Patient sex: M
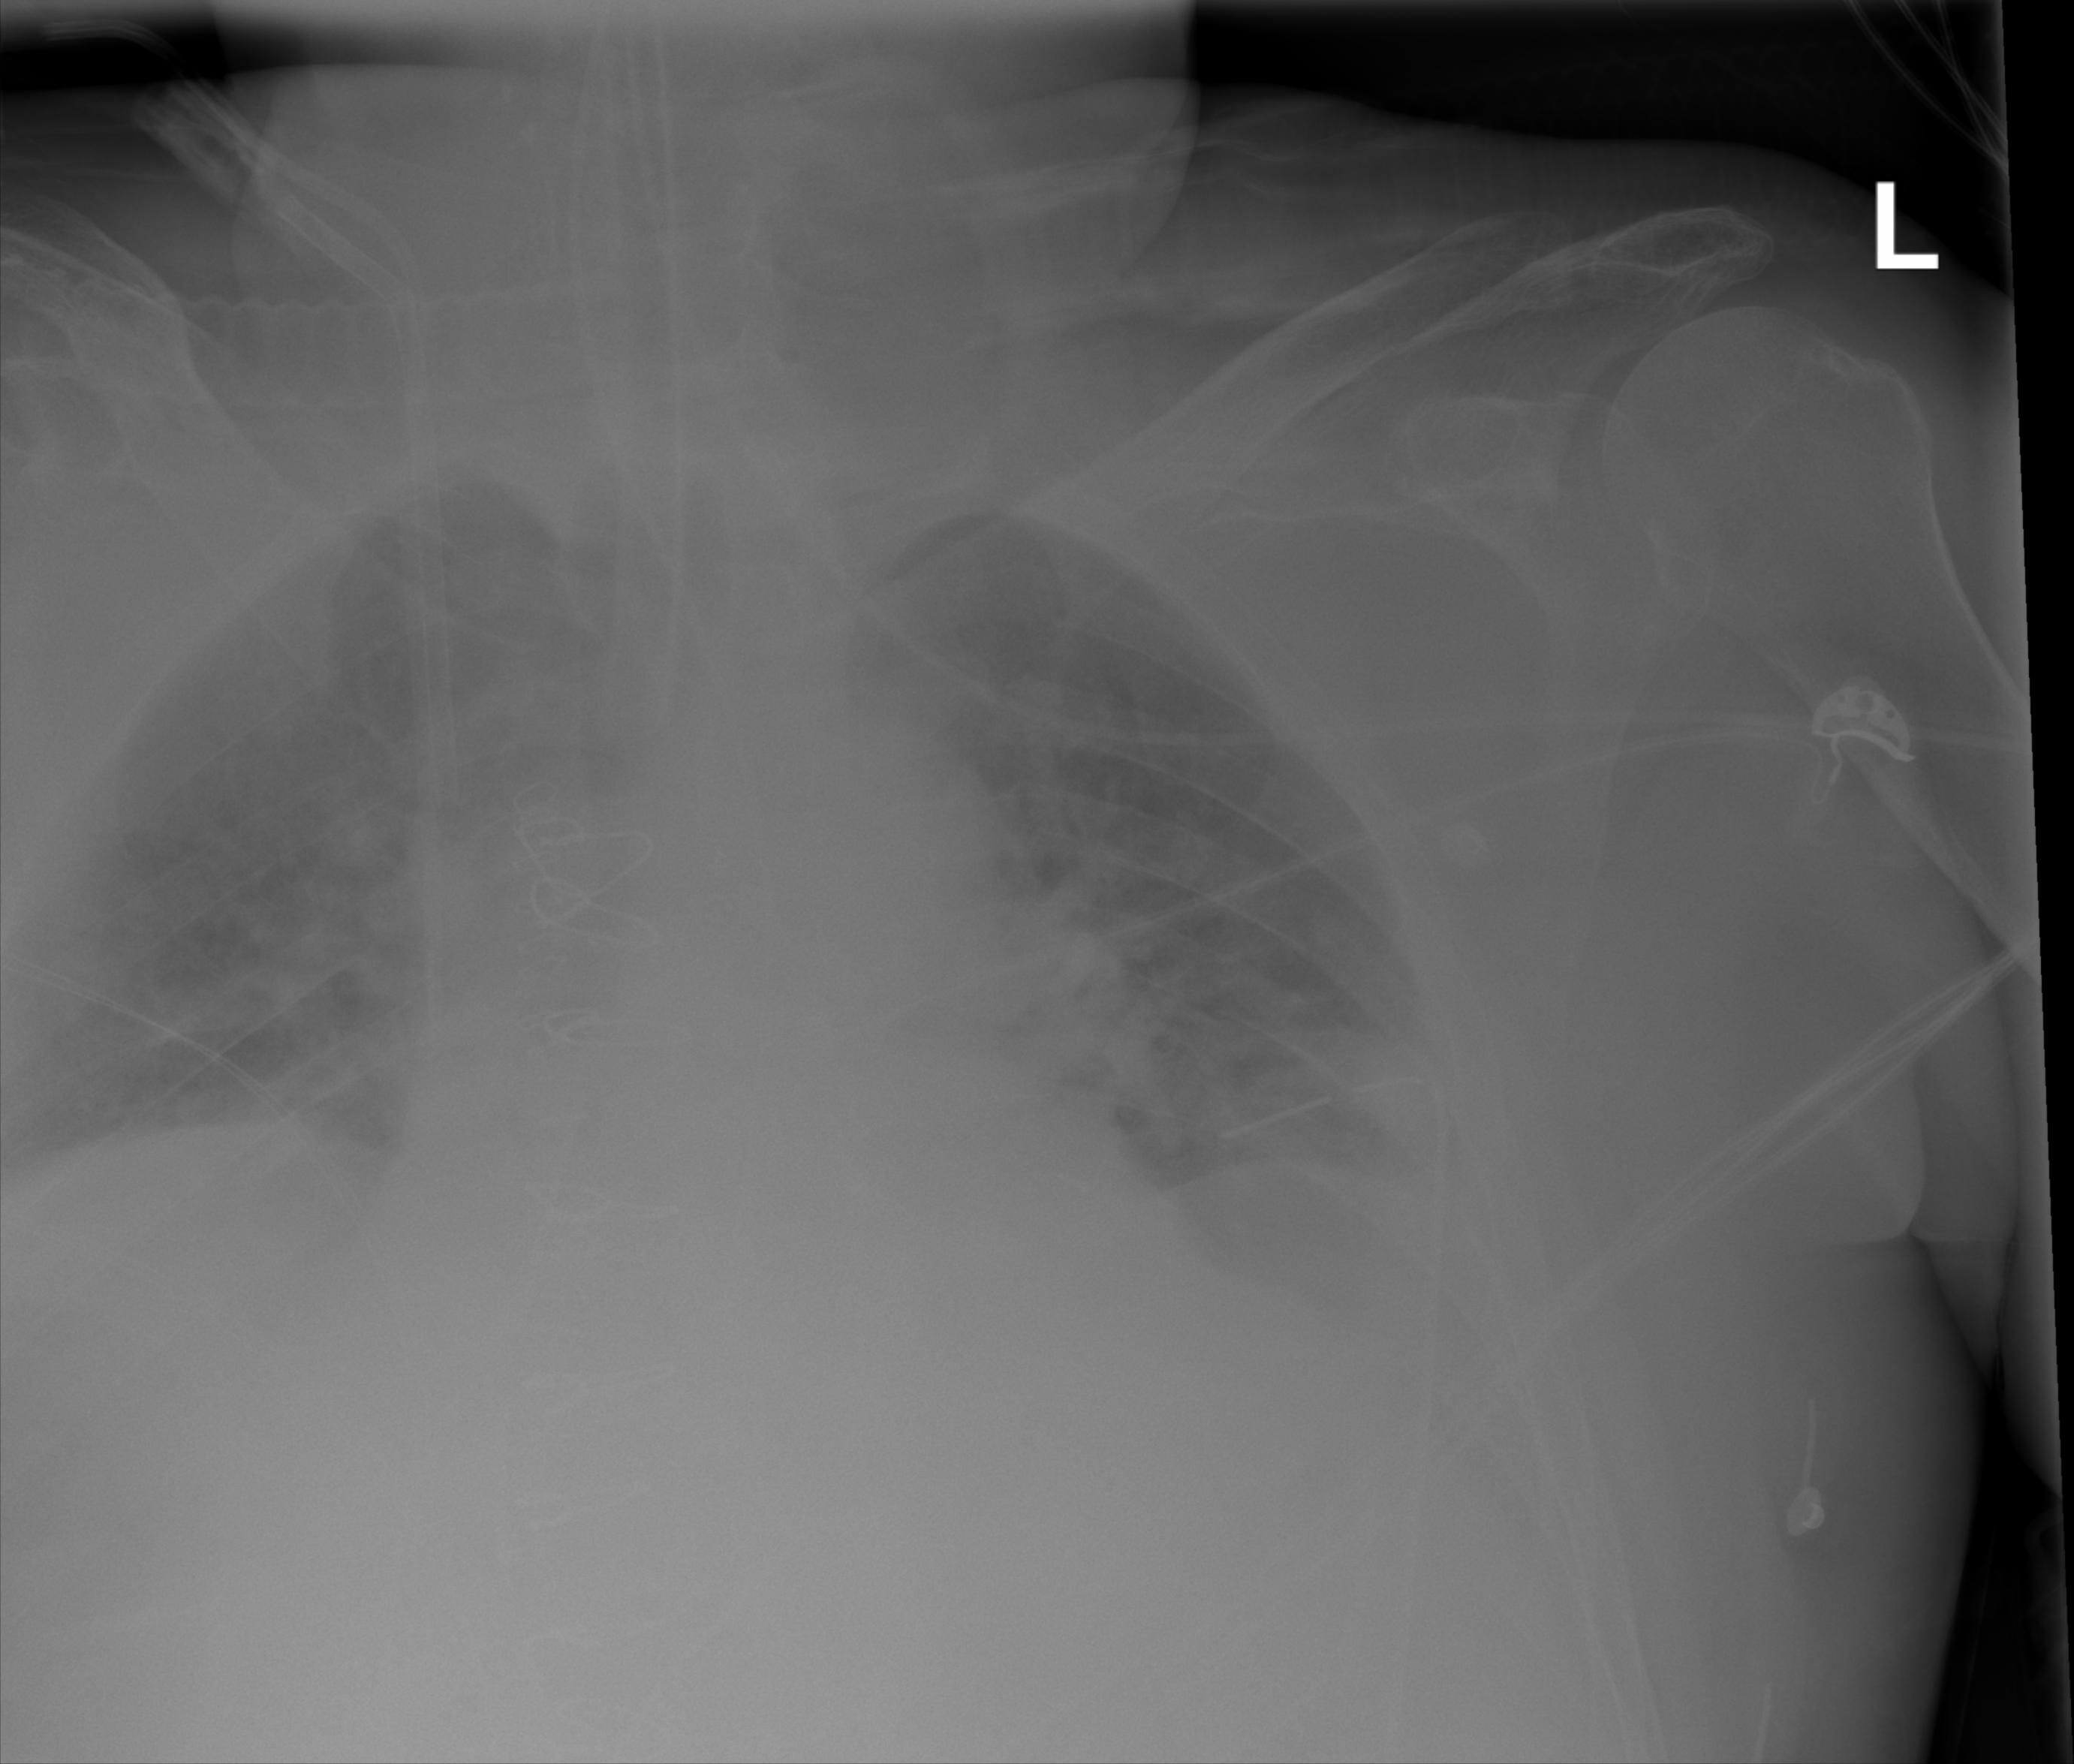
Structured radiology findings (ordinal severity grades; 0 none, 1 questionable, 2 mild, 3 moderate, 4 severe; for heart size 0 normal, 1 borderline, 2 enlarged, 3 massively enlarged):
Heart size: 0
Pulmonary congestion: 2
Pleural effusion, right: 0
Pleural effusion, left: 0
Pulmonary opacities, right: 2
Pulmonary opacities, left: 3
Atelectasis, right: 2
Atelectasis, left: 2